Field crop: maize
Growth stage: 2
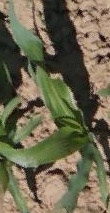
Species: maize